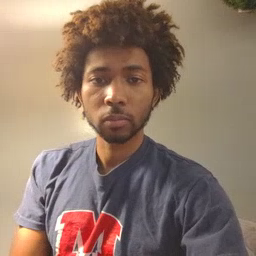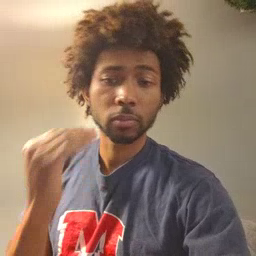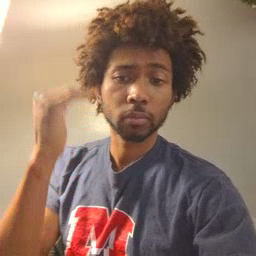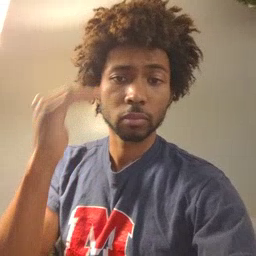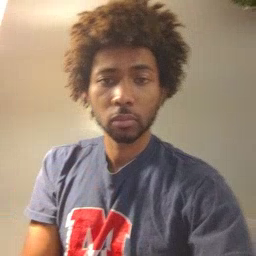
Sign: head